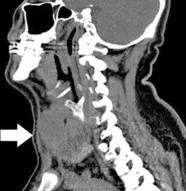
Sagittal.
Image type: radiology (ct)